Field crop: tomato
Growth stage: 1
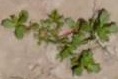
Species: portulaca